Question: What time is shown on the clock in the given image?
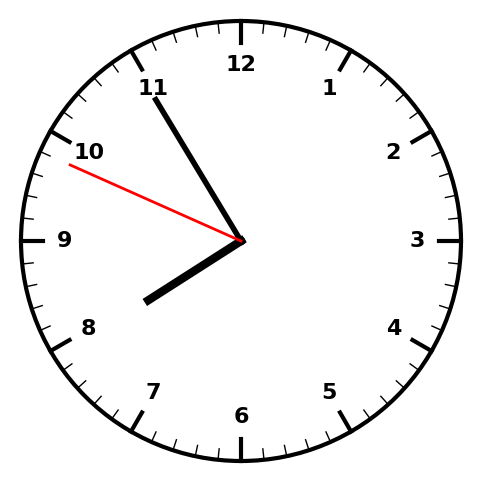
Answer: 07:54:49